Interaction volume radius: 10 \u00c5
Interaction volume height: 10 \u00c5
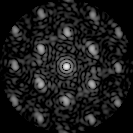
Disorder parameter: 0.3572